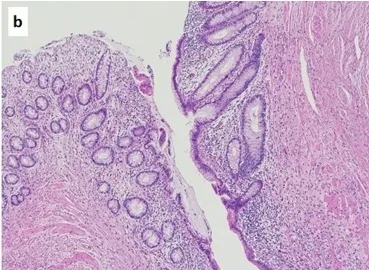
The resected specimen showed the appendiceal wall was fibrotic, enlargement, and thickness. Histopathological examination showed atypical mucinous epithelial cells were lining by a single layer in the appendix (b).
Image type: pathology (h&e)